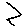
Label: zigzag